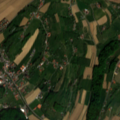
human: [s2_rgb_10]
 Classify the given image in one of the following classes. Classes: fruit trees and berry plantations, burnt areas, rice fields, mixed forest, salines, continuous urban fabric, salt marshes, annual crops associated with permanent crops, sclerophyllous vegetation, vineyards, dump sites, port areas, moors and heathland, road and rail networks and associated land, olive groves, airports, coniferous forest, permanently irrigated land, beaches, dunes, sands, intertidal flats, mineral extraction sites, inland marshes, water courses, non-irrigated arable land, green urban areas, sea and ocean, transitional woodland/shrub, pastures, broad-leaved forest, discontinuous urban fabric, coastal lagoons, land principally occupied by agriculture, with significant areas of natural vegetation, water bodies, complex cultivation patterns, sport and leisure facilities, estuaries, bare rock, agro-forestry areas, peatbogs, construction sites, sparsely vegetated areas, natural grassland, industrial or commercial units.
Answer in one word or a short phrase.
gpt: discontinuous urban fabric, non-irrigated arable land, complex cultivation patterns, land principally occupied by agriculture, with significant areas of natural vegetation